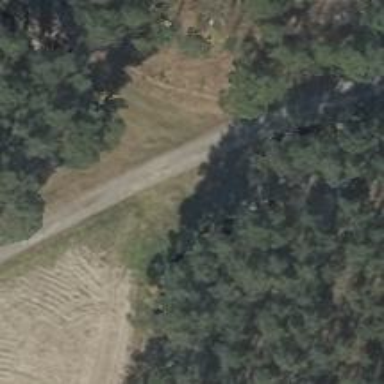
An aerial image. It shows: Sandy track road.